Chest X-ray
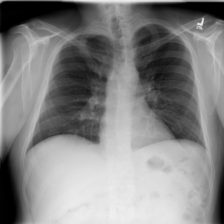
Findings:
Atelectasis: negative
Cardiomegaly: negative
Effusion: positive
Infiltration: negative
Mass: negative
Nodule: negative
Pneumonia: negative
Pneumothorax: positive
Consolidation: positive
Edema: negative
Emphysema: negative
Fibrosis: negative
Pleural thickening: negative
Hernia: negative